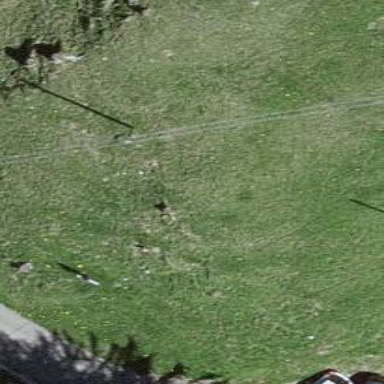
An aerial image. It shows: Wayside cross with historic significance.